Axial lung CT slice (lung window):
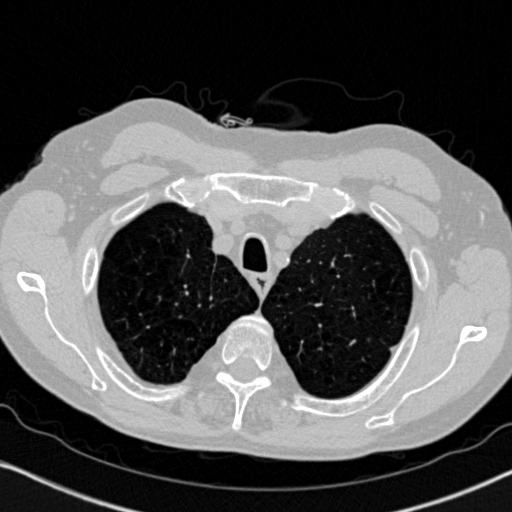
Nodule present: no